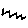
Label: zigzag